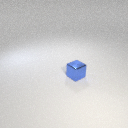
small blue metal cube